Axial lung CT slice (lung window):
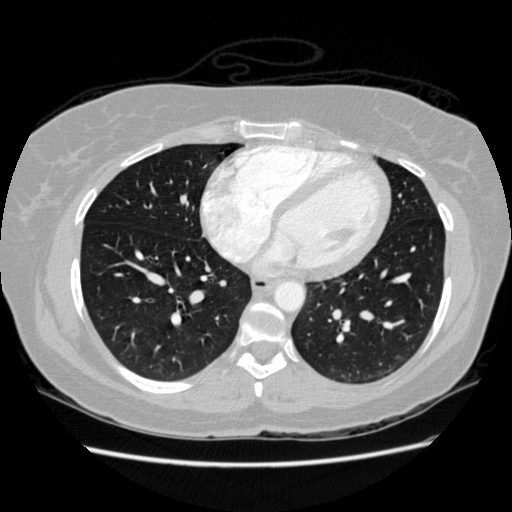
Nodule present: no